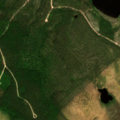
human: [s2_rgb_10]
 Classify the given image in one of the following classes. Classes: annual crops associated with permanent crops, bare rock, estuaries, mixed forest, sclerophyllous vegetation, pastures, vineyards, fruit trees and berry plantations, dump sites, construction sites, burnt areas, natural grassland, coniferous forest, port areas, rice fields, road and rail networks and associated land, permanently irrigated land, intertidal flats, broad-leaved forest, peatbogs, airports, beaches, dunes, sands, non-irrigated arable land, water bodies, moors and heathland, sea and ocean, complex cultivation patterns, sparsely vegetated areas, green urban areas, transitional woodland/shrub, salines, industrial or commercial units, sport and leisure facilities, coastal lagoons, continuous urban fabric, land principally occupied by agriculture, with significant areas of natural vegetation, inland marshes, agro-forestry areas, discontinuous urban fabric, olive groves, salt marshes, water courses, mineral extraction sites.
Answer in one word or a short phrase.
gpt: coniferous forest, mixed forest, peatbogs, water bodies